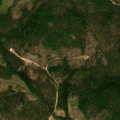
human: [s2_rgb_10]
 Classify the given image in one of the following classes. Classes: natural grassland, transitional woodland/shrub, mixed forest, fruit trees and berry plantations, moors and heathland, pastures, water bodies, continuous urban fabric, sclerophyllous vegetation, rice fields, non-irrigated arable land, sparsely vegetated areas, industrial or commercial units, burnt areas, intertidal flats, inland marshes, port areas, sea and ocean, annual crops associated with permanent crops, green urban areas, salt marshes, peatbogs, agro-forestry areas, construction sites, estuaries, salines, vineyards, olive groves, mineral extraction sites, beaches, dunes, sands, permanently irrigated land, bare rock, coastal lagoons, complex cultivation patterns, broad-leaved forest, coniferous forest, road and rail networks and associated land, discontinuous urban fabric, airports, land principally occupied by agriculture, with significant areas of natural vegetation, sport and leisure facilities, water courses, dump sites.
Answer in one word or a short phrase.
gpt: coniferous forest